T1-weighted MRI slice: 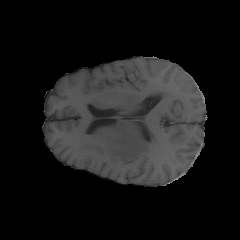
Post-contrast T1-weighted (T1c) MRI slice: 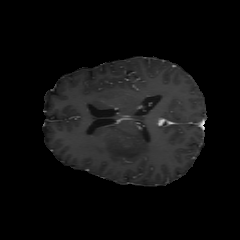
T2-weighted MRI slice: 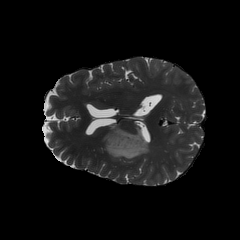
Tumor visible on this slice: yes